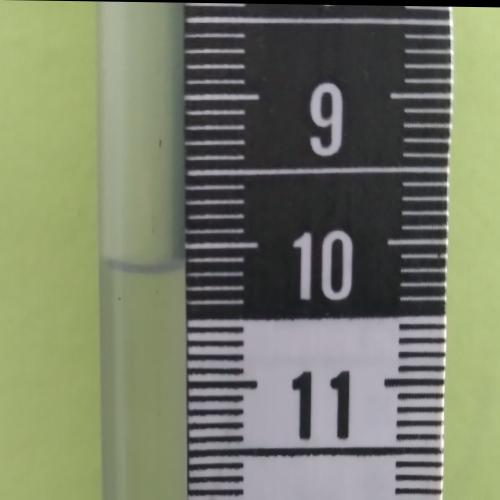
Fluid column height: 10.1 cm